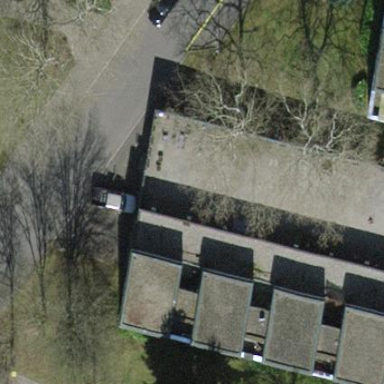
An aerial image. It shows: Flat-roofed building.